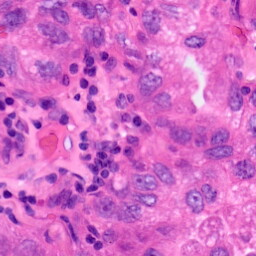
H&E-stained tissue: Lung